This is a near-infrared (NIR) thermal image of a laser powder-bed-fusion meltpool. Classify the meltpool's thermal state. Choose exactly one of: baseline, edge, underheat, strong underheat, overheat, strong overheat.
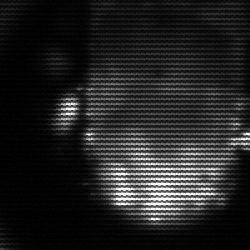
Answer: baseline